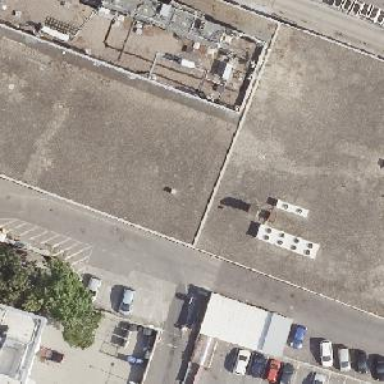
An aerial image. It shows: Part of the building is designated for retail.